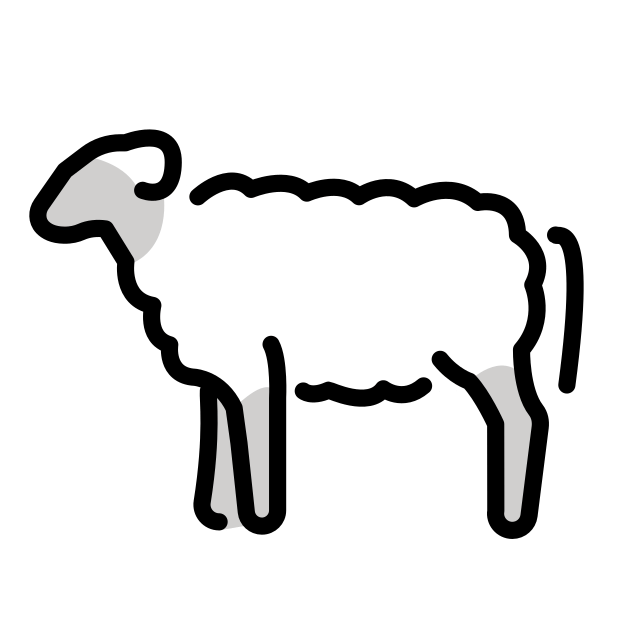
ewe